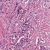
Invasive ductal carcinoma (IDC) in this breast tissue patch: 1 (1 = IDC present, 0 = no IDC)